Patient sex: F
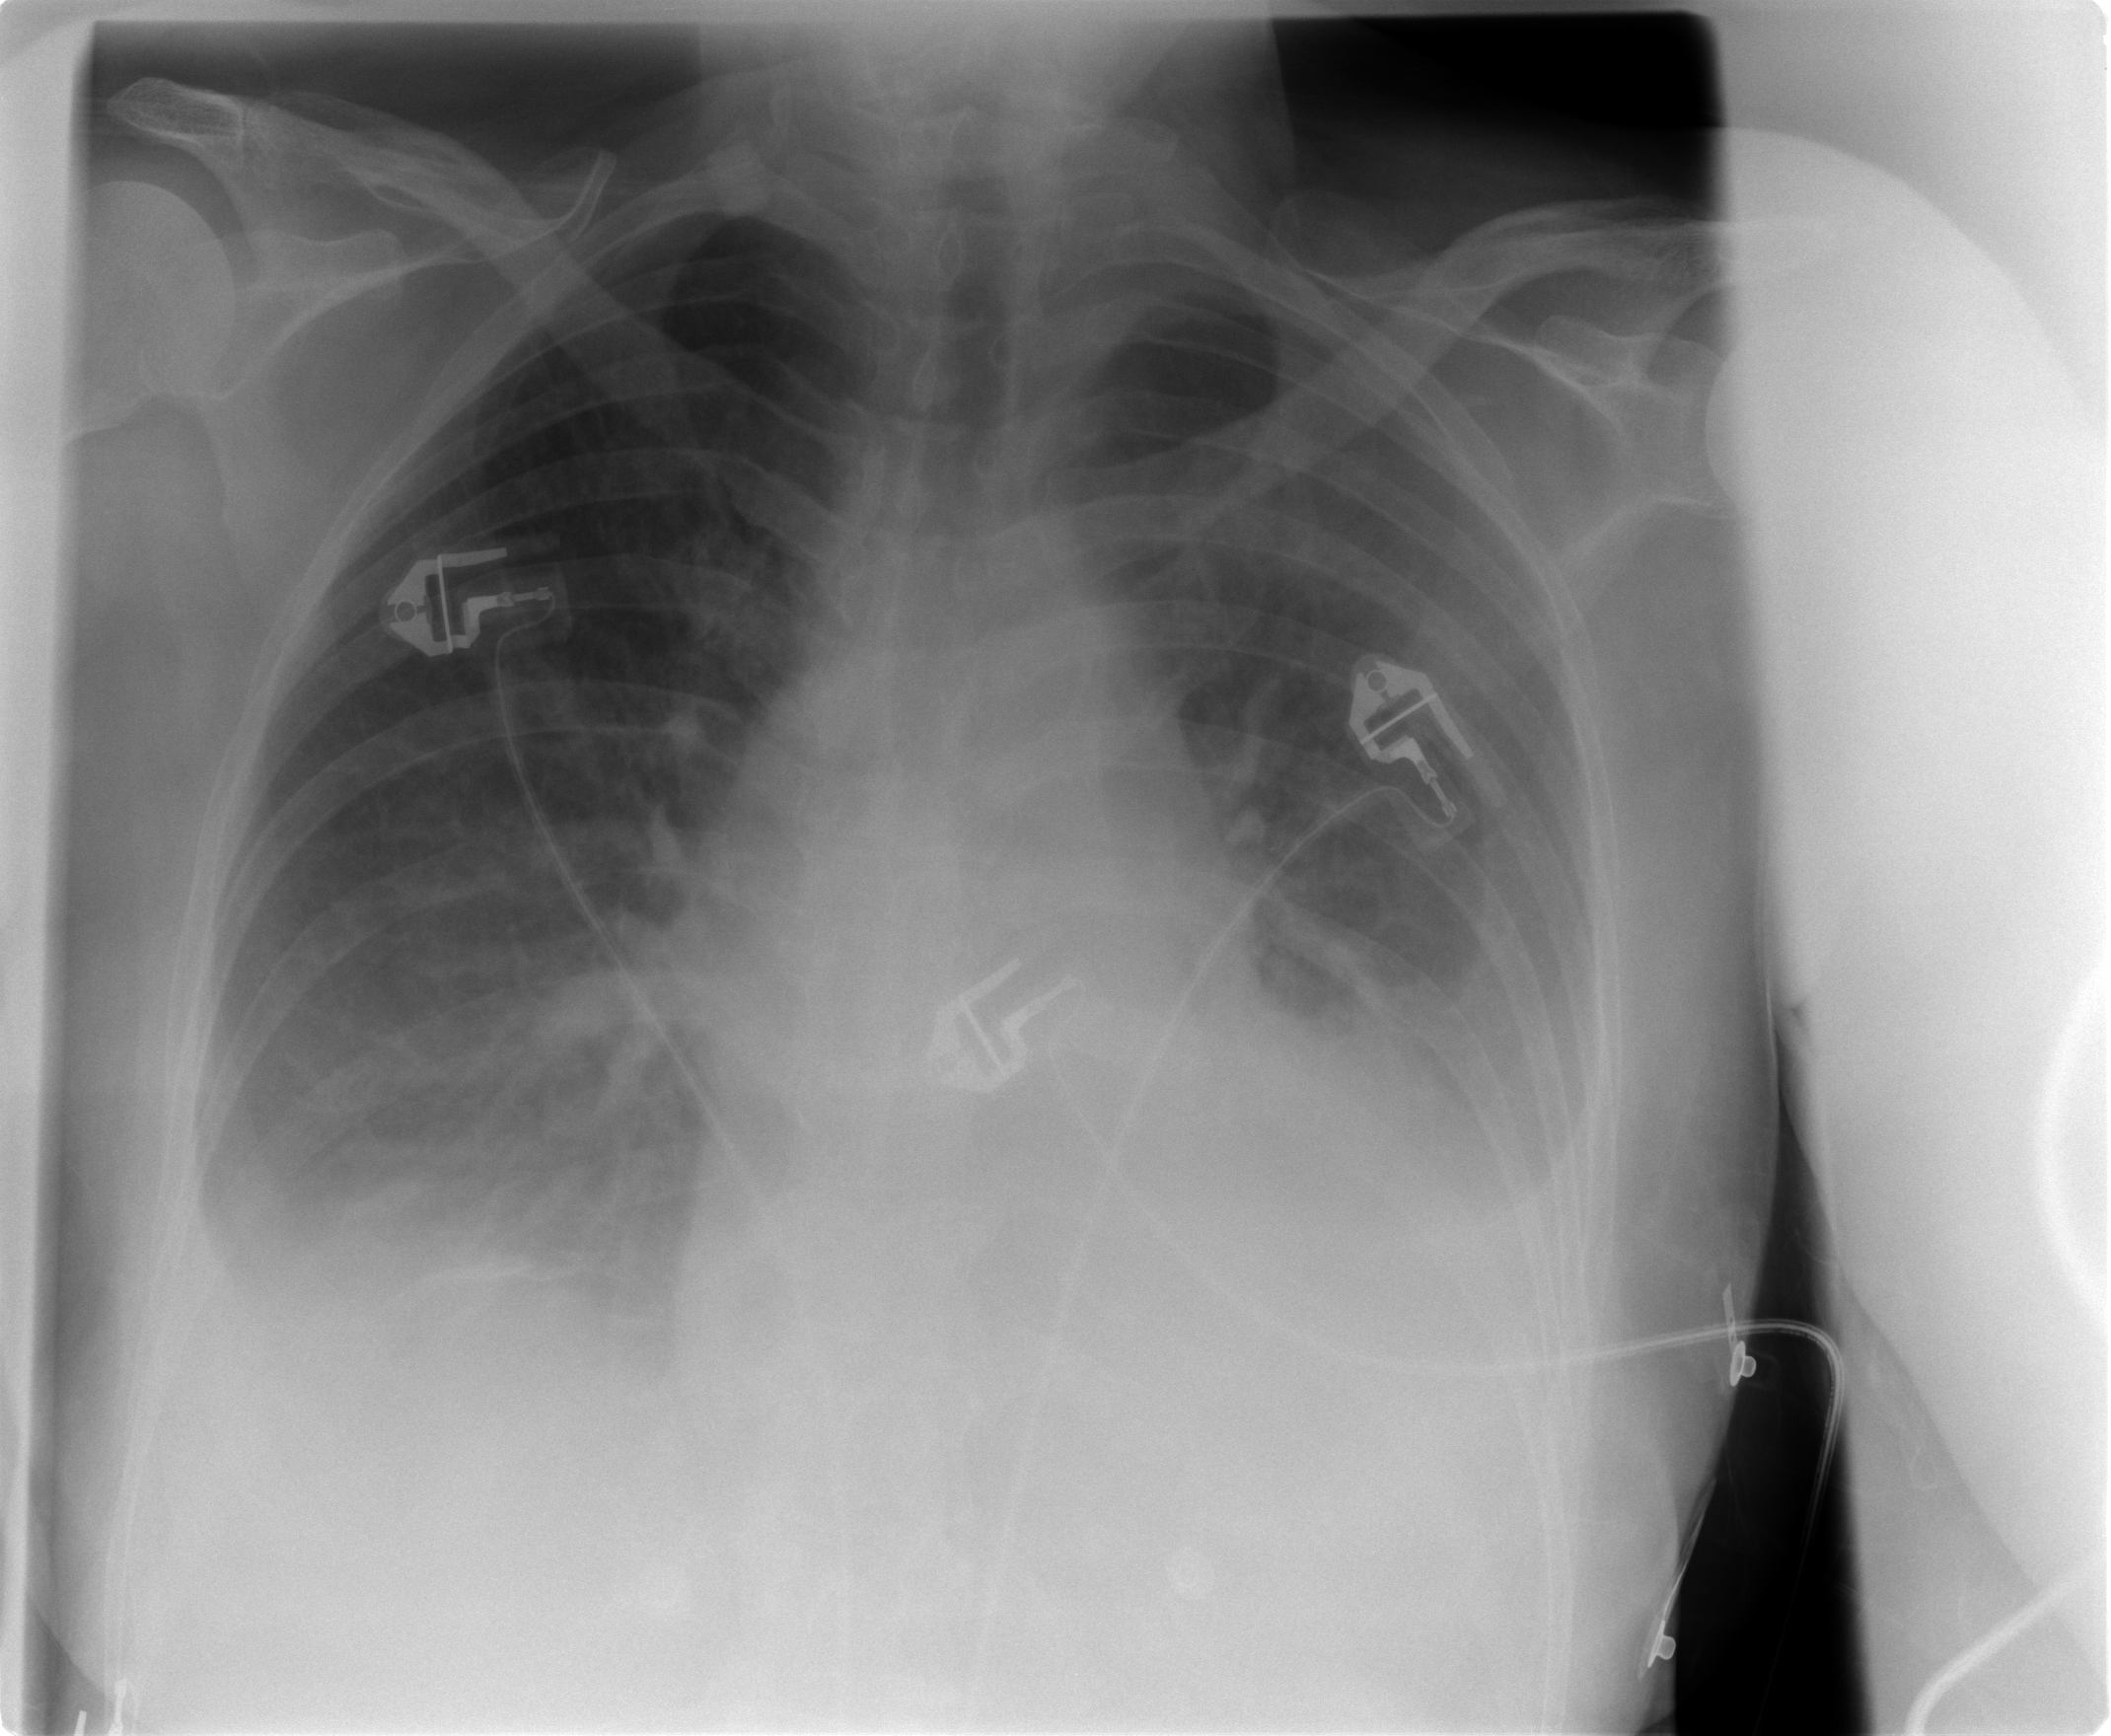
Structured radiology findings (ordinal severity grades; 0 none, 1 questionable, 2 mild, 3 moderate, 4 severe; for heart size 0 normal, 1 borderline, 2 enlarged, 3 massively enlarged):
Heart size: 0
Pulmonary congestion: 2
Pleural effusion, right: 3
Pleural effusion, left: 3
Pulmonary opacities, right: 0
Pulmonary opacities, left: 0
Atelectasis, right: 2
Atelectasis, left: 2